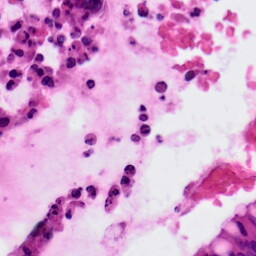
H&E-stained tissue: Colon